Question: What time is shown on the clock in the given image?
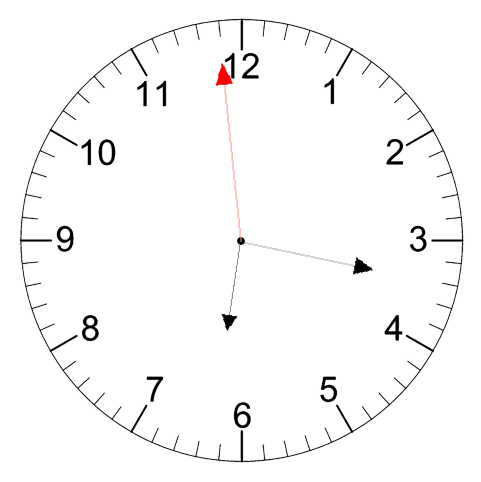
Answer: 06:16:59